Question: I am not getting the Suggestion from IDE for Building and Object using the Lombok Builder Feature Please refer the Line Number 34 in the attached Image.
Below is Reference Image please look at Line Number 34 Where it is not showing builder() method for my Entity Class

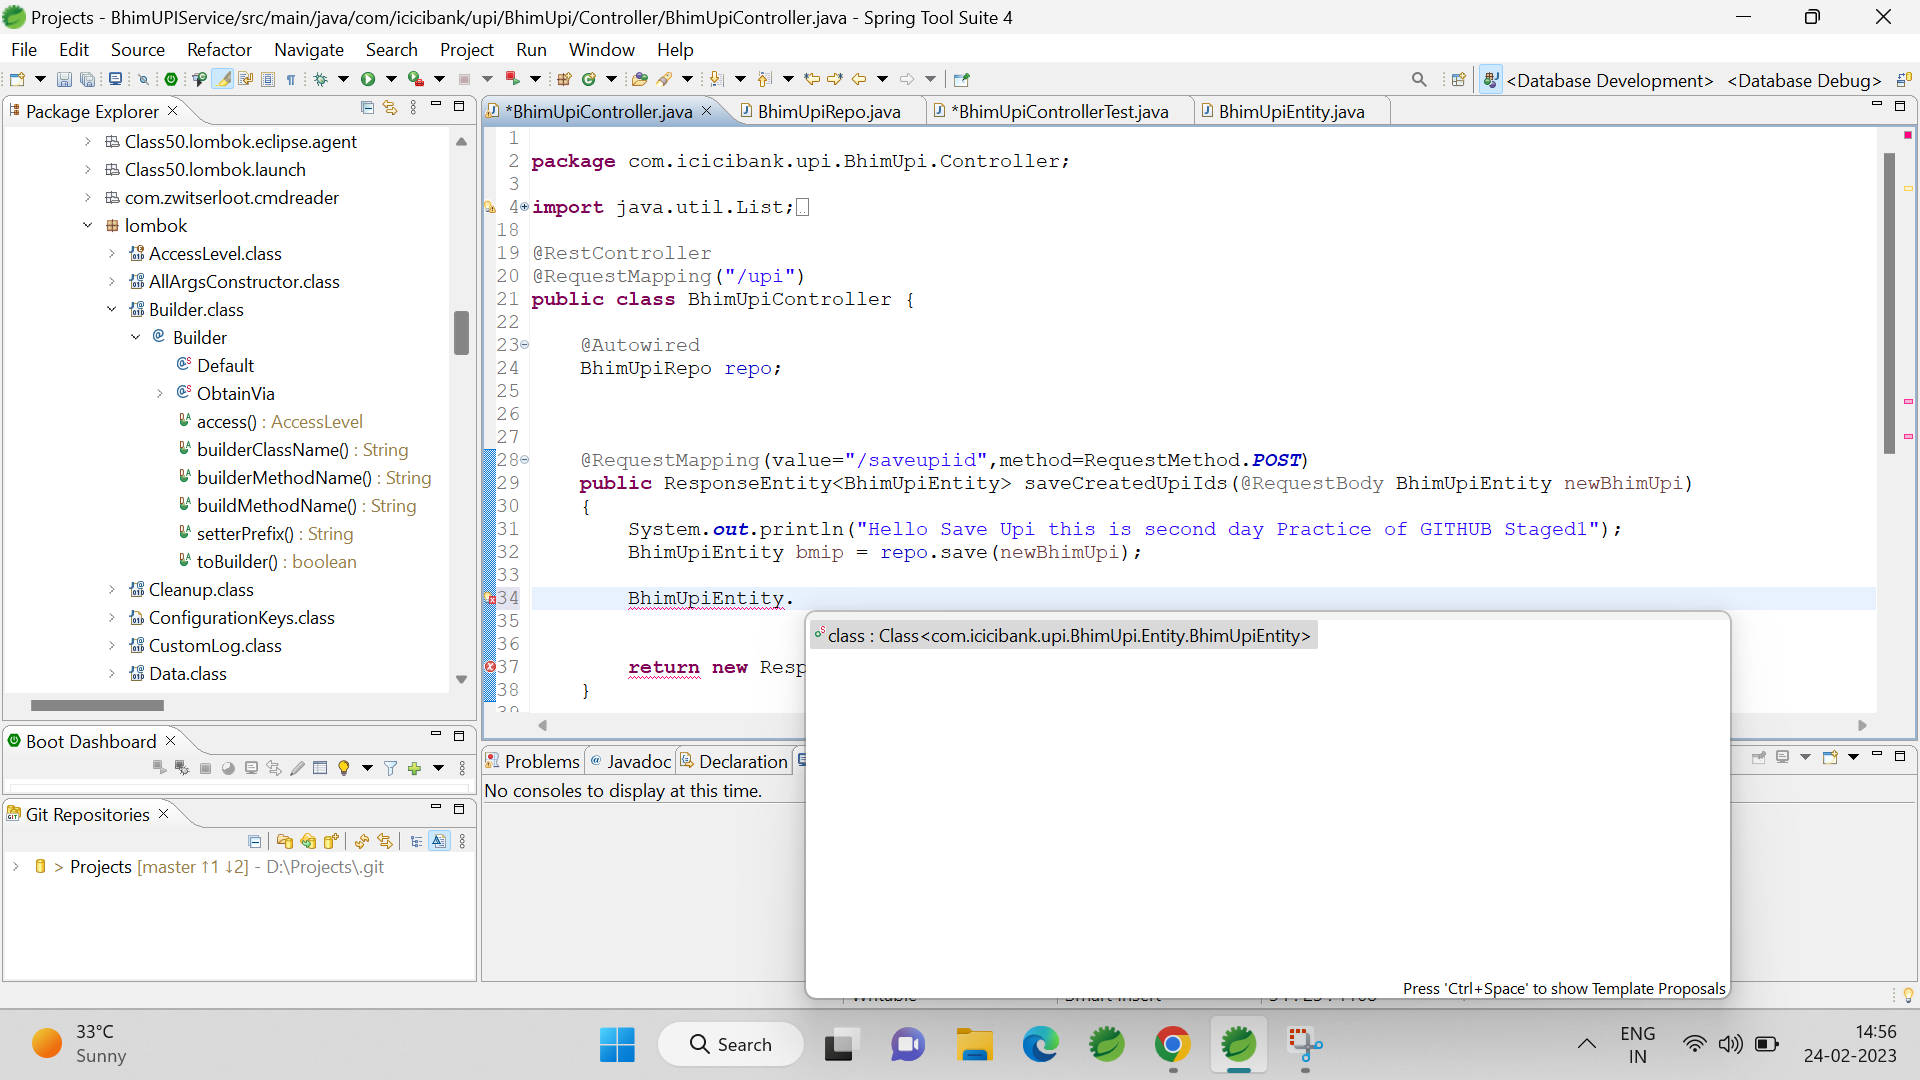
Answer: The problem is in your code in your Maven configuration, but it is your IDE (Spring Tool Suite in your case) which is not "Lombok-aware".
Lombok works in the way that it generates the code for you in the compile-time, so the code does not exist in your source code files. Hence the IDE cannot suggest you the generated methods, unless it becomes "Lombok-aware" and pre-generates the Lombok-generated code for the suggestion tips.
For this you need to install a . Each IDE has its own Lombok plugin, some IDE distributions come with the Lombok plugin bundled. Search for STS if the plugin is pre-installed and if not, how to install it.